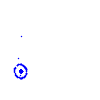
Particle: kaon